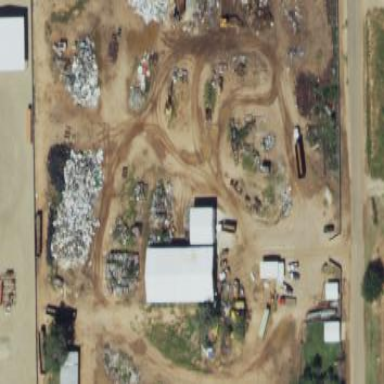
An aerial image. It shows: Scrap yard situated in industrial area.